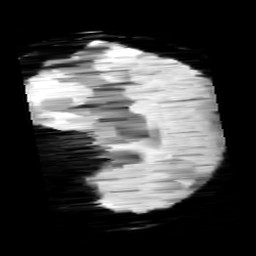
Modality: minIP
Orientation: sagittal
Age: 13
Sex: male
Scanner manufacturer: siemens
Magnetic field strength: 3 T
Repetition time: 0.027 s
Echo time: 0.02 s